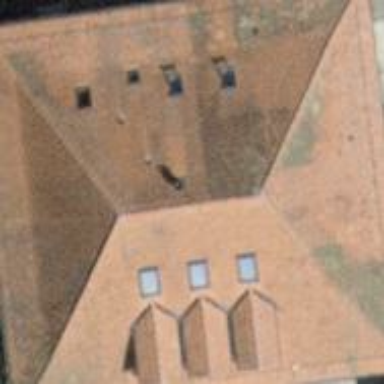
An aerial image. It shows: School building.